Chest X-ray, PA view. Patient: 44 years old, sex F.
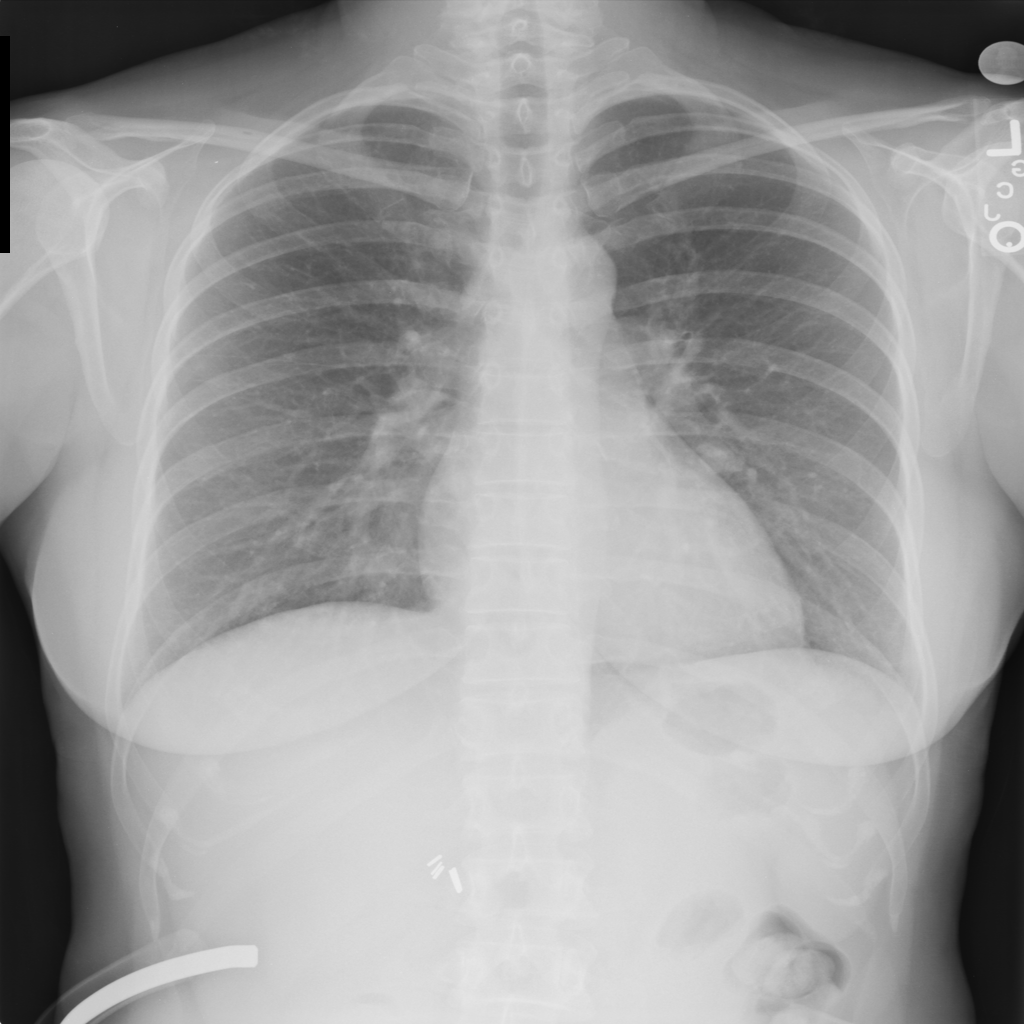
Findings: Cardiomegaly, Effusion